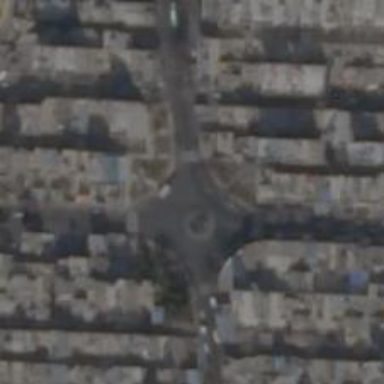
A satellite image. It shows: Secondary road around roundabout.